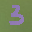
Label: 3